一年级 · 计数
（4 分）一共有多少只羊?

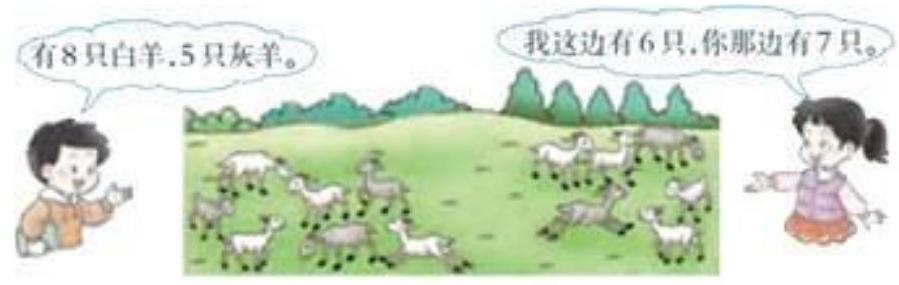
答案: 解: $8+5=13$ (只), $6+7=13$ (只)

答: 一共有 13 只羊。